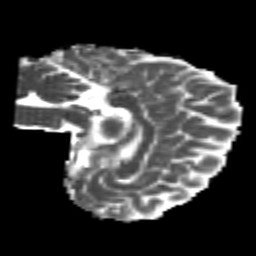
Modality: MD
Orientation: sagittal
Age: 20
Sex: female
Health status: healthy
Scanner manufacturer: philips
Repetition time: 7.385 s
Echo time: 0.08599 s